Question: ## Background
I am using Erica Saduns Cookbook example from <URL> to obviously resize and rotate a 'UIImageView'.
## VIew hierarchy
> 1.) striped background view. 2.) the interactive view which can be resize and rotate.3.) an overlay image with a transparent portion. this view starts its y axis at 128 and is 768x768.4.) above and below 3, are 2 views 128 in height. ******See Photo example below****
## Issue
Currently, I can save the entire view's layer to the photo library using '[[[self view] layer] renderInContext:', and 's transformations are correct. However, I need a way to save a frame that only includes and , including 's transformations. If I use '[[#2 layer] renderInContext:', I get the original image, and no transformations.
## Code
'''
CGSize deviceSpec;
if ( IDIOM == IPAD ) { deviceSpec =CGSizeMake(768,768); } else { deviceSpec =CGSizeMake(320,480); }
if ( scale > 1.5 ) {
UIGraphicsBeginImageContextWithOptions(deviceSpec, NO, scale);
} else {
UIGraphicsBeginImageContext( deviceSpec );
}
CGContextRef ctx = UIGraphicsGetCurrentContext();
[[stripedBg layer] renderInContext:ctx]; //#1
CGContextSaveGState(ctx);
CGContextConcatCTM(ctx, [[interactiveImage layer] affineTransform]);
//CGContextTranslateCTM(ctx, interactiveImage.frame.origin.x,interactiveImage.frame.origin.y-128);
[[interactiveImage layer] renderInContext:ctx]; // #2
CGContextRestoreGState(ctx);
[[overlayImage layer] renderInContext:ctx]; // #3
UIImage * draft = UIGraphicsGetImageFromCurrentImageContext();
UIGraphicsEndImageContext();
'''
## Photo Example
I only need the portion of the image that is outlined in , while preserving the transformations by the user.

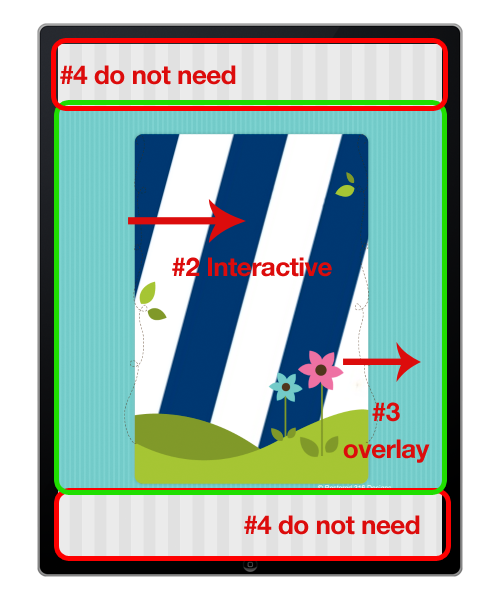
Answer: If I understand you correctly, the issue is that you want to render just layer #2, but layer #2 has transforms that aren't preserved when rendering just that layer? You can apply those transforms to the graphics context's CTM (current transformation matrix) before you render the layer into that context. Something like this should work:
'''
CGContextRef ctx = UIGraphicsGetCurrentContext();
CGContextSaveGState(ctx);
CGContextConcatCTM(ctx, [layer2 affineTransform]);
[layer2 renderInContext:ctx];
CGContextRestoreGState(ctx);
'''
Note, the calls to 'CGContextSaveGState()' and 'CGContextRestoreGState()' are only necessary if you want to draw more stuff into the context after you draw the layer. You can omit them if the layer is all you want.